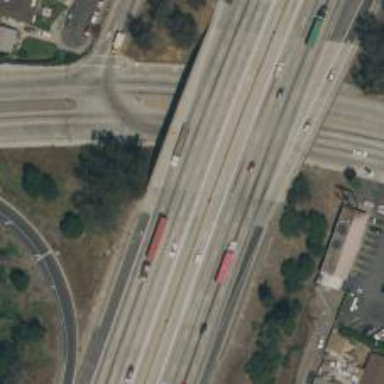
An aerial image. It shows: Bridge over motorway.